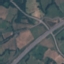
Land use / land cover: Highway